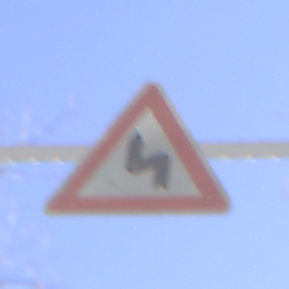
Verkehrszeichen: DoppelkurveZunaechstLinks
Umgebung: Outdoor, Nature
Tageszeit: Midday
Wetter: Clear
Licht: Natural
Jahreszeit: NotSpecified
Kontrast: HighContrast